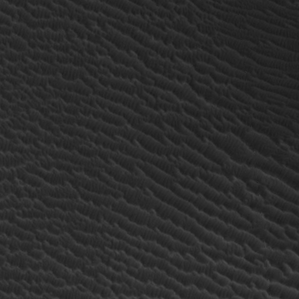
Label: non_frost